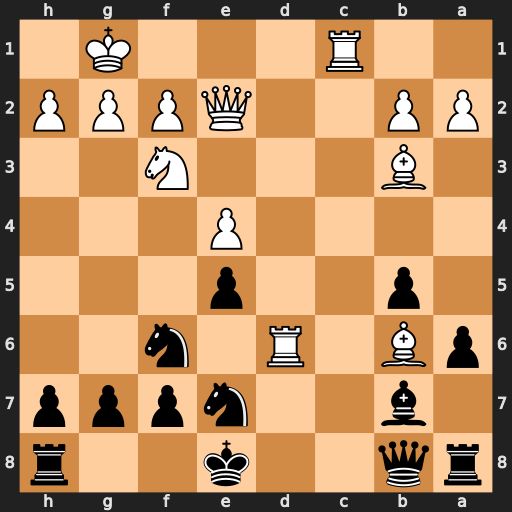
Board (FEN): rq2k2r/1b2nppp/pB1R1n2/1p2p3/4P3/1B3N2/PP2QPPP/2R3K1
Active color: b
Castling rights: kq
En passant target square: -
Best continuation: Qxd6 Bc7 Qb4